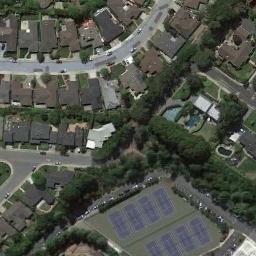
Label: tennis_court